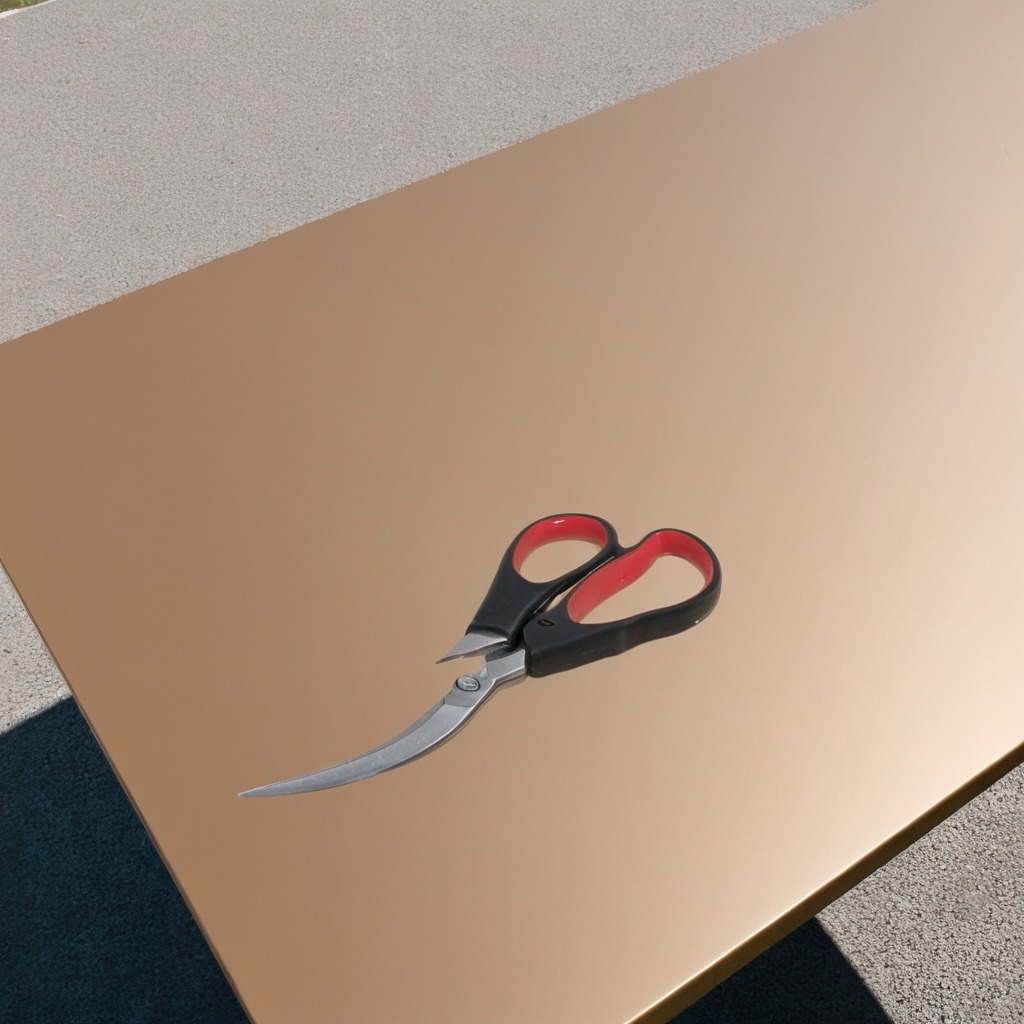
A scissor is lying on the table.